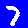
Digit: 7